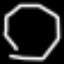
Label: octagon